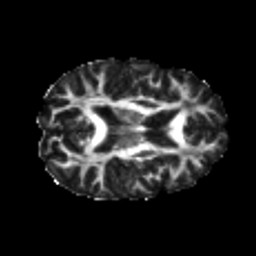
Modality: FA
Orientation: axial
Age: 24
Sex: female
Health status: healthy
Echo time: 0.074 s